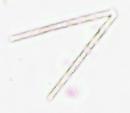
Label: Thalassionema